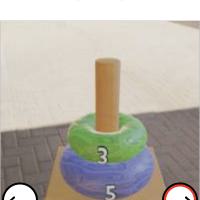
Task: sum
Answer: 8